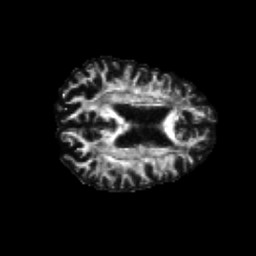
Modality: FA
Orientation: axial
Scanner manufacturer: siemens
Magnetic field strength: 3 T
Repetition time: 6.8 s
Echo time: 0.093 s